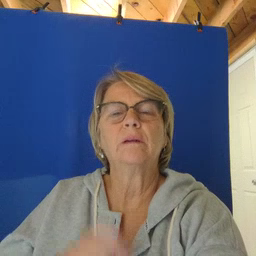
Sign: hungry